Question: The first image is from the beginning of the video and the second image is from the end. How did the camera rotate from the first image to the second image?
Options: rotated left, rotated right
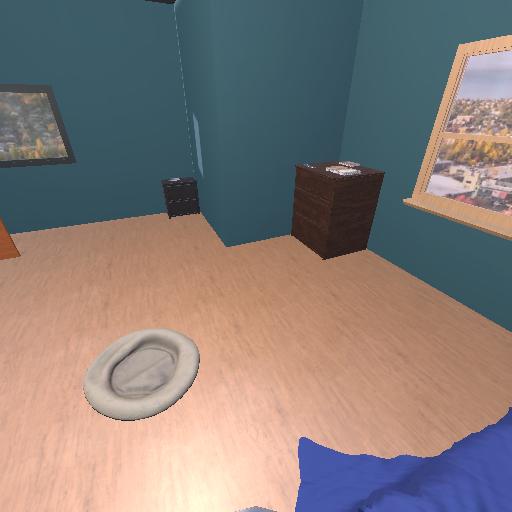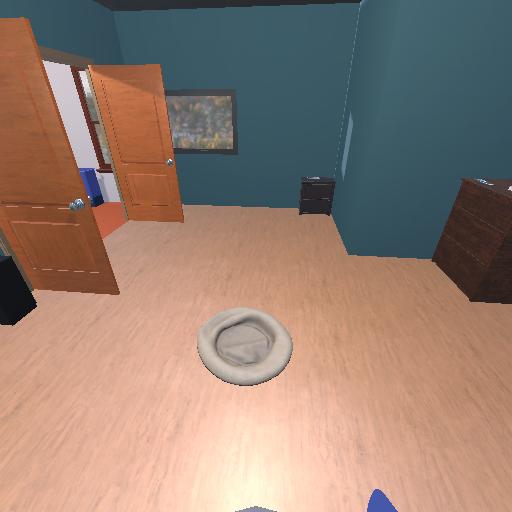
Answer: rotated left